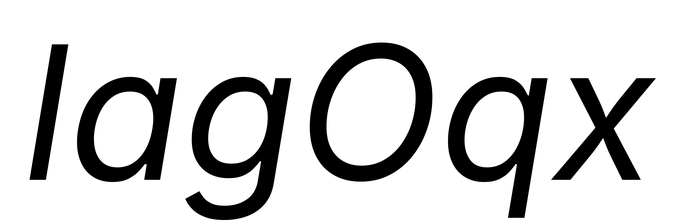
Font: Inter-Italic_Italic